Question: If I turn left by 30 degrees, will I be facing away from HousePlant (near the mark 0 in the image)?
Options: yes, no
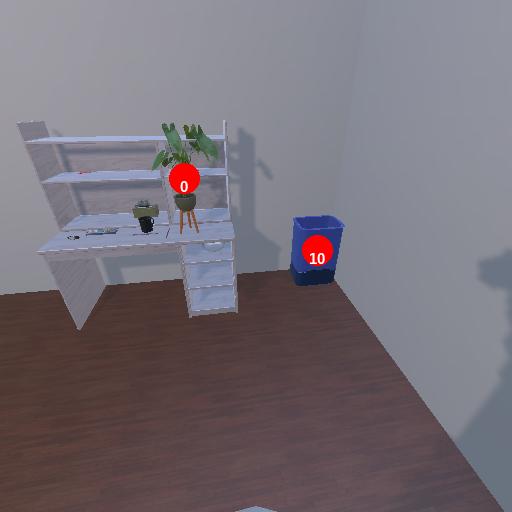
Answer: yes